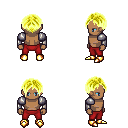
a pixel art fantasy rpg character, male body template, human, dark skin, steel arm armor, red pants, gold parted hairstyle, gold boots, four views (front, back, left, right), 2x2 character sprite sheet, small pixel art, hard edges, no anti-aliasing